Interaction volume radius: 10 \u00c5
Interaction volume height: 45 \u00c5
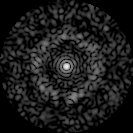
Disorder parameter: 0.8285